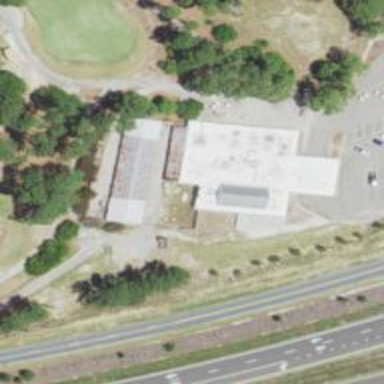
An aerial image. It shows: Golf clubhouse.